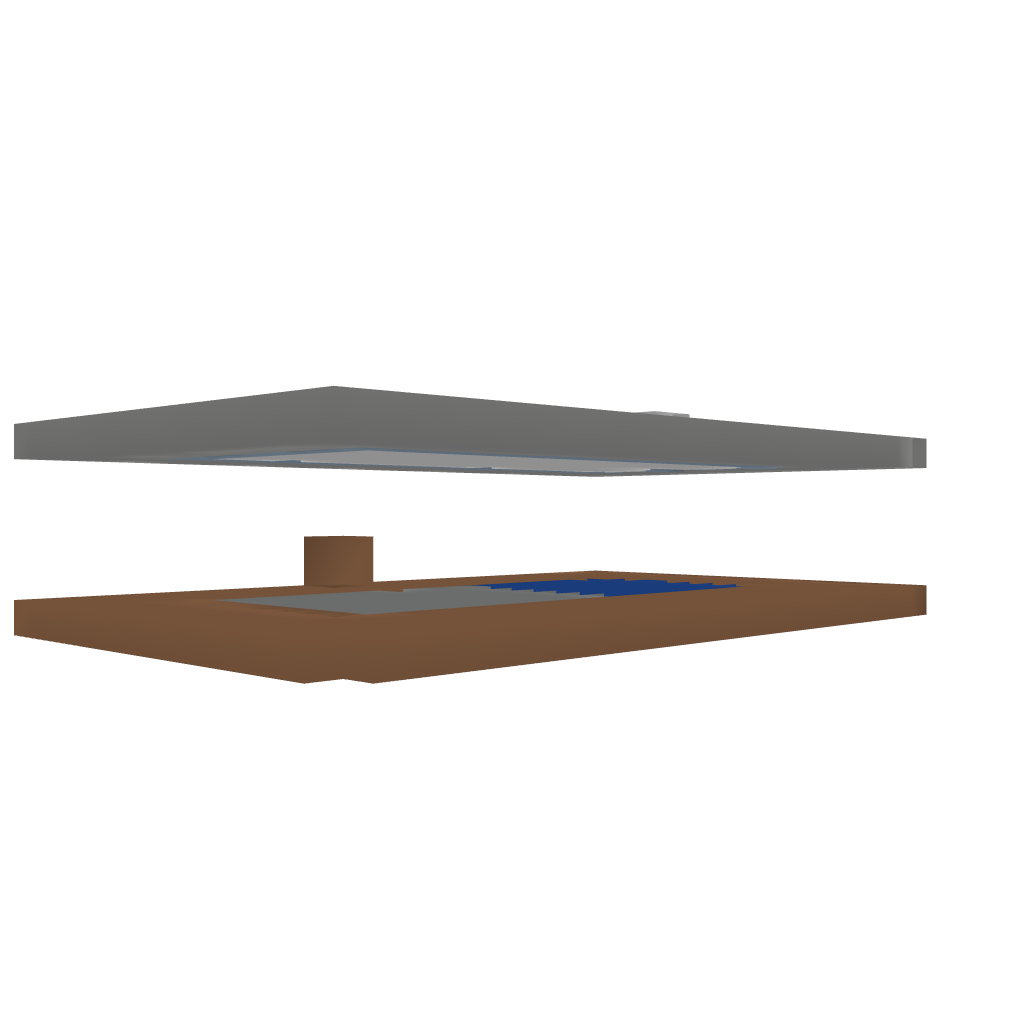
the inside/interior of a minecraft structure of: Lighted Swimming Pool